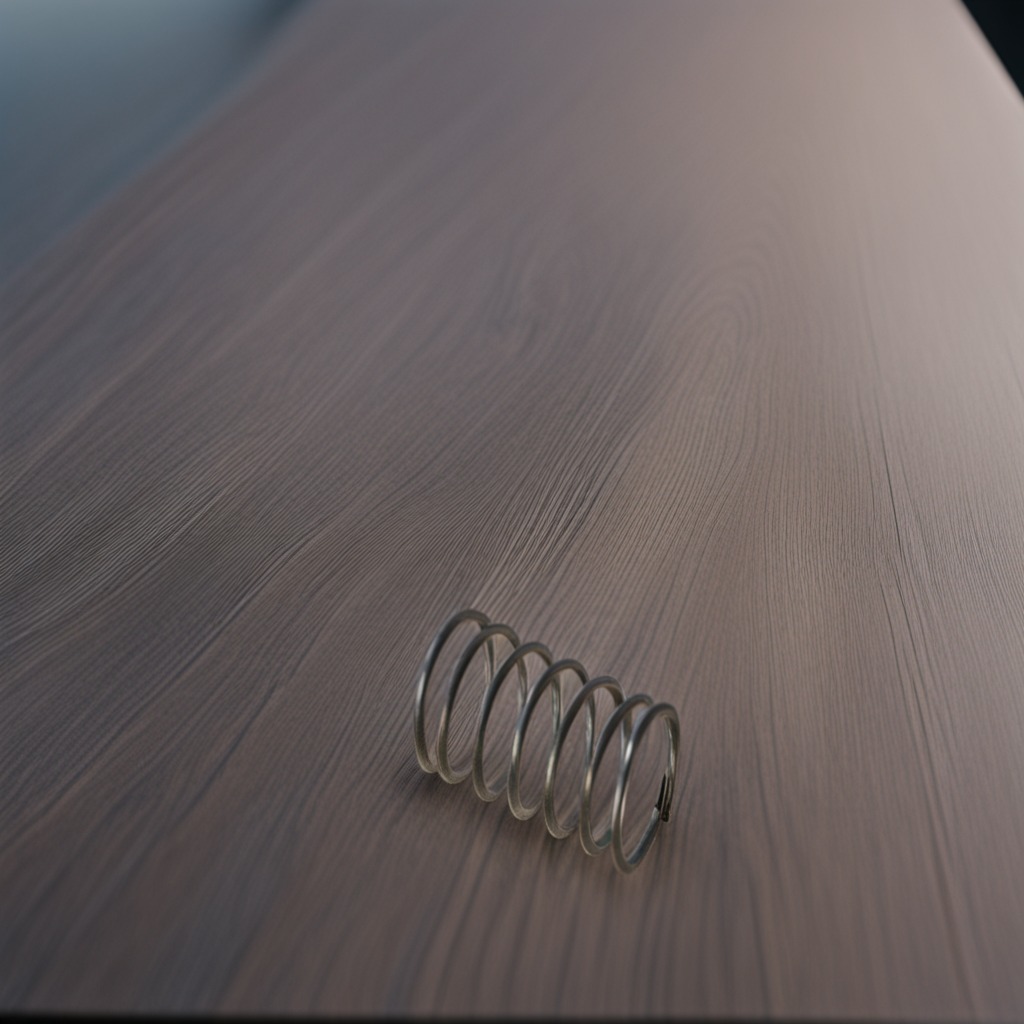
A coiled metal spring is lying on the old table.